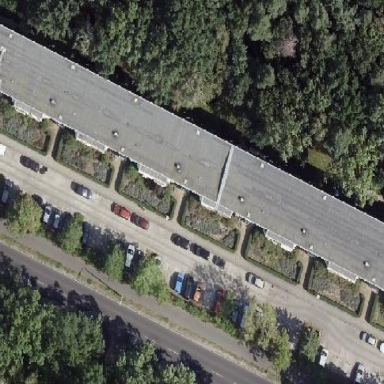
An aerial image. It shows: Flat-roofed apartment building.